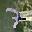
Label: 7